Question: I'm building a stacked column chart using highcharts which shows data by month over a 24 month period which will often go over three years.
My current code is as follows:
'''
$(function () {
$('#container').highcharts({
chart: {
type: 'column'
},
title: {
text: 'Stacked column chart'
},
xAxis: {
categories: ['Mar', 'Feb', 'Jan', 'Dec', 'Nov', 'Oct', 'Sep', 'Aug', 'Jul', 'Jun', 'May', 'Apr', 'Mar', 'Feb', 'Jan', 'Dec', 'Nov', 'Oct', 'Sep', 'Aug', 'Jul', 'Jun', 'May', 'Apr']
},
yAxis: {
min: 0,
title: {
text: 'Total investments'
},
stackLabels: {
enabled: false,
style: {
fontWeight: 'bold',
color: (Highcharts.theme && Highcharts.theme.textColor) || 'gray'
}
}
},
legend: {
align: 'right',
x: -70,
verticalAlign: 'top',
y: 20,
floating: true,
backgroundColor: (Highcharts.theme && Highcharts.theme.legendBackgroundColorSolid) || 'white',
borderColor: '#CCC',
borderWidth: 1,
shadow: false
},
tooltip: {
formatter: function() {
return '<b>'+ this.x +'</b><br/>'+
this.series.name +': '+ this.y +'<br/>'+
'Total: '+ this.point.stackTotal;
}
},
plotOptions: {
column: {
stacking: 'normal',
dataLabels: {
enabled: true,
color: (Highcharts.theme && Highcharts.theme.dataLabelsColor) || 'white'
}
}
},
series: [{
name: 'Bad',
data: [90000, 100000, 110000, 0, 0, 0, 0, 0, 0, 0, 0, 0, 0, 0, 0, 0, 0, 0, 0, 0]
}, {
name: 'OK',
data: [0, 100000, 0, 0, 0, 0, 0, 0, 100000, 0, 0, 0, 0, 0, 0, 100000, 0, 0, 0, 0]
}, {
name: 'Good',
data: [250000, 290000, 210000, 300000, 320000, 190000, 200000, 210000, 210000, 210000, 250000, 290000, 210000, 300000, 320000, 190000, 200000, 210000, 210000, 210000]
}]
});
});
'''
<URL> and hoping someone can how I'd be able to wrap each group of months in their relevant year as shown in this image:

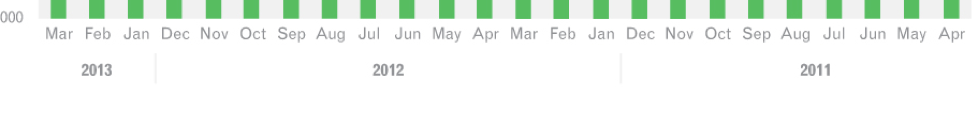
Answer: You can use extension, which allows to group categories.
<URL>